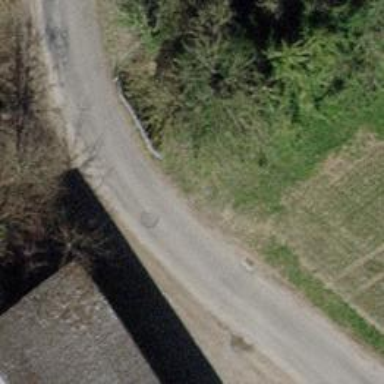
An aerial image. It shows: Unclassified road with bridge.